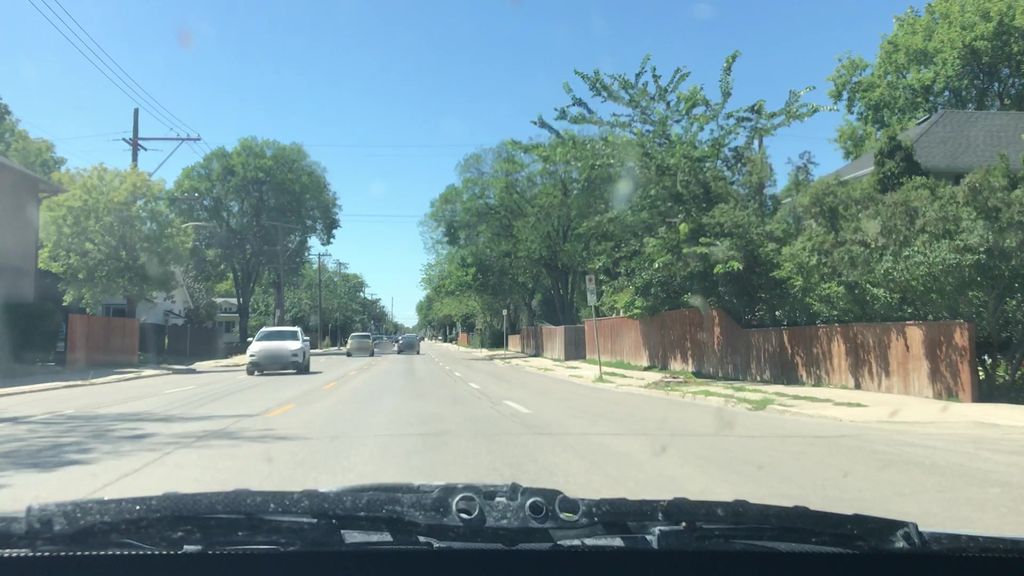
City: winnipeg